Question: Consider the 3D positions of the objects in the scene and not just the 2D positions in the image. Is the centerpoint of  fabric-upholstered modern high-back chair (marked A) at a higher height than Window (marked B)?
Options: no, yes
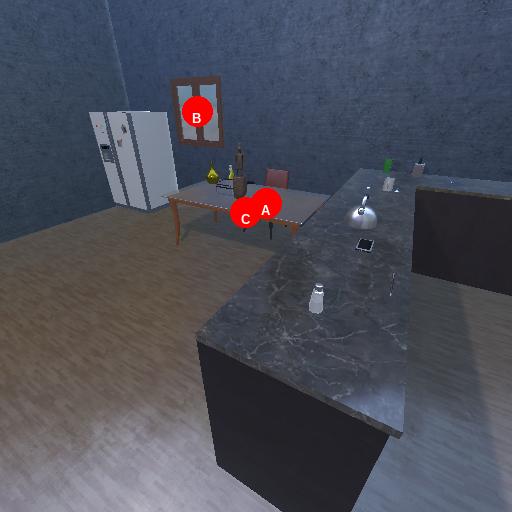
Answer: no